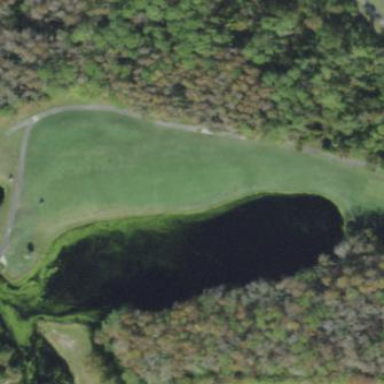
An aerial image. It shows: Water hazard in golf course. The hazard is natural water feature.